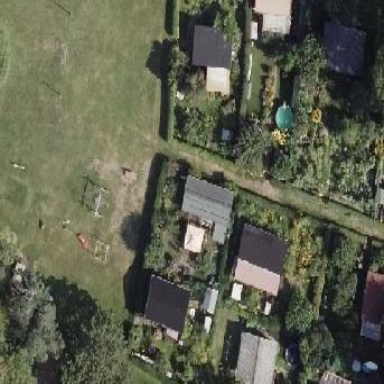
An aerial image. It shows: Fence surrounding allotments plot.